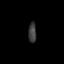
Tissue: skin
Cell type: Fibroblasts
Senescence score: 0.2577
Nuclear area (px): 157
Mean DAPI intensity: 59.446